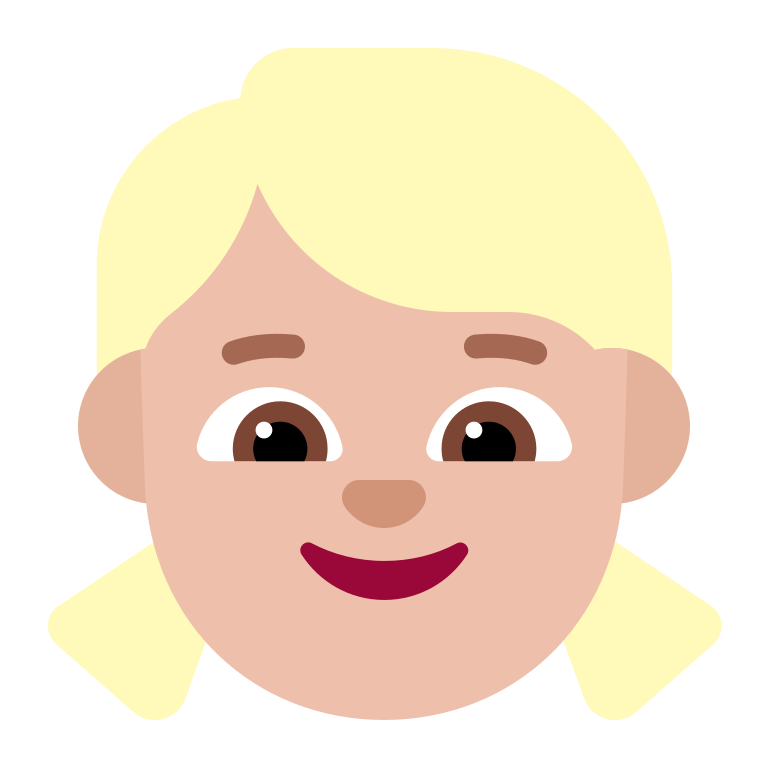
girl flat  light